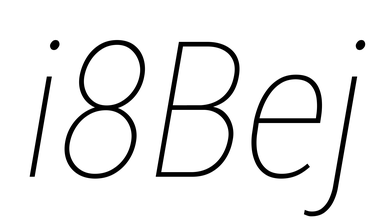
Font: Roboto-Italic_Condensed_Thin_Italic